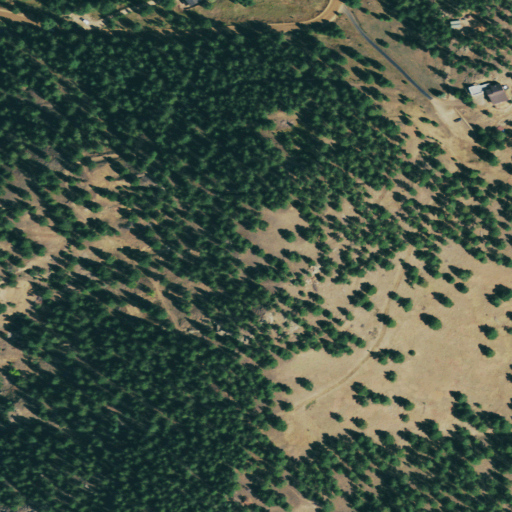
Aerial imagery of mountain in Colorado named Poorman Hill containing evergreen forest, shrub, and open development